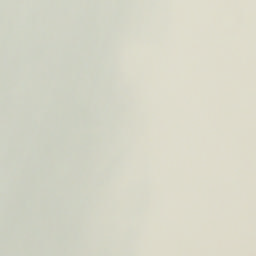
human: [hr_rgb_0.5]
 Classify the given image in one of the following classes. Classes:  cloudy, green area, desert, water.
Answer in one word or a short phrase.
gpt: cloudy